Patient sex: M
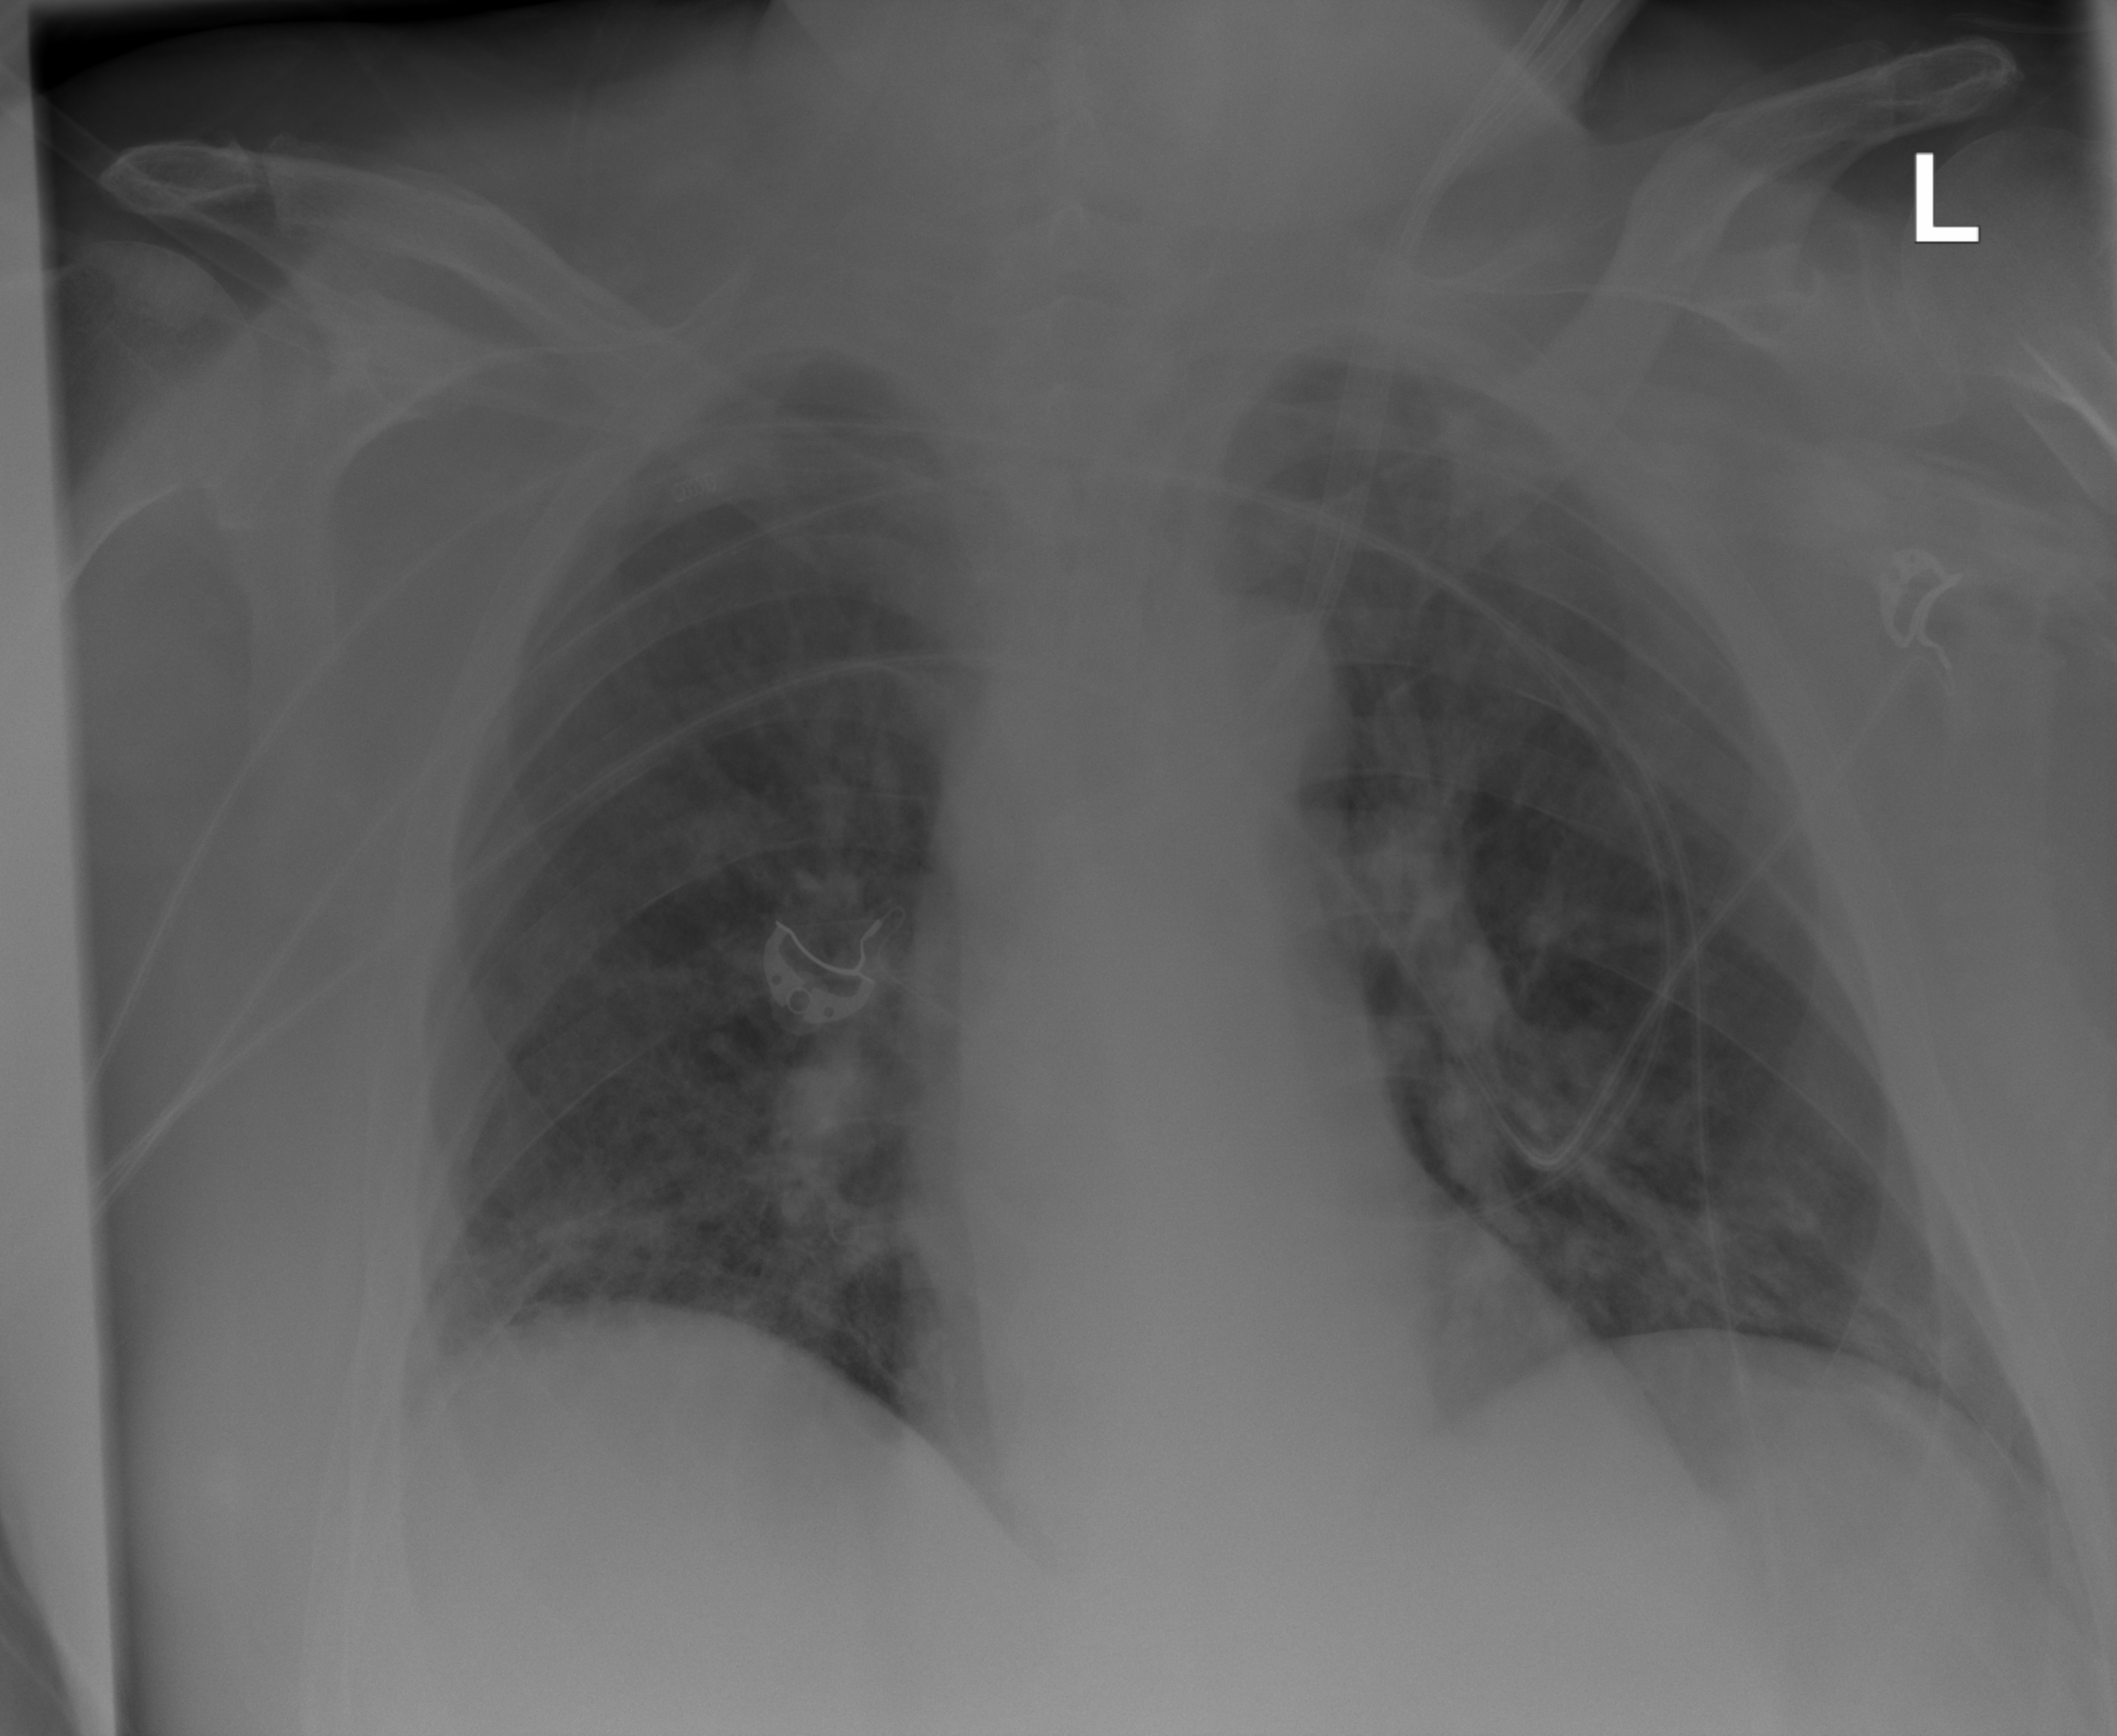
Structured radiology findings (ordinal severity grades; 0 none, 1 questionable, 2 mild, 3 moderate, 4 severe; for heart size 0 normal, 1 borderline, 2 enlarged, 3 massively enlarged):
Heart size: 0
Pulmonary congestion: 2
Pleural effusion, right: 0
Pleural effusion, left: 0
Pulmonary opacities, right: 2
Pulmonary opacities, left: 2
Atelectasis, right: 2
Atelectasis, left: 2